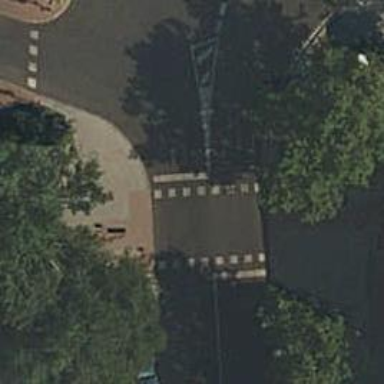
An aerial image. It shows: Sidewalk.